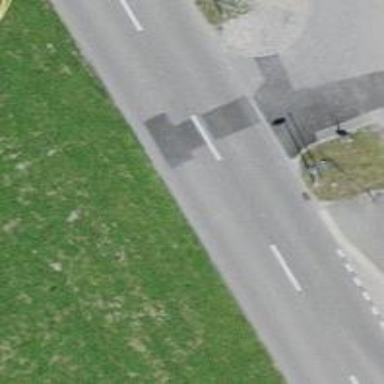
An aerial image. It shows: Tertiary road with asphalt surface.